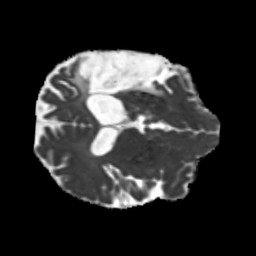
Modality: MD
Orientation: axial
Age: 47
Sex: male
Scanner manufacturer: siemens
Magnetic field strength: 3 T
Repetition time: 5.25 s
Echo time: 0.08 s